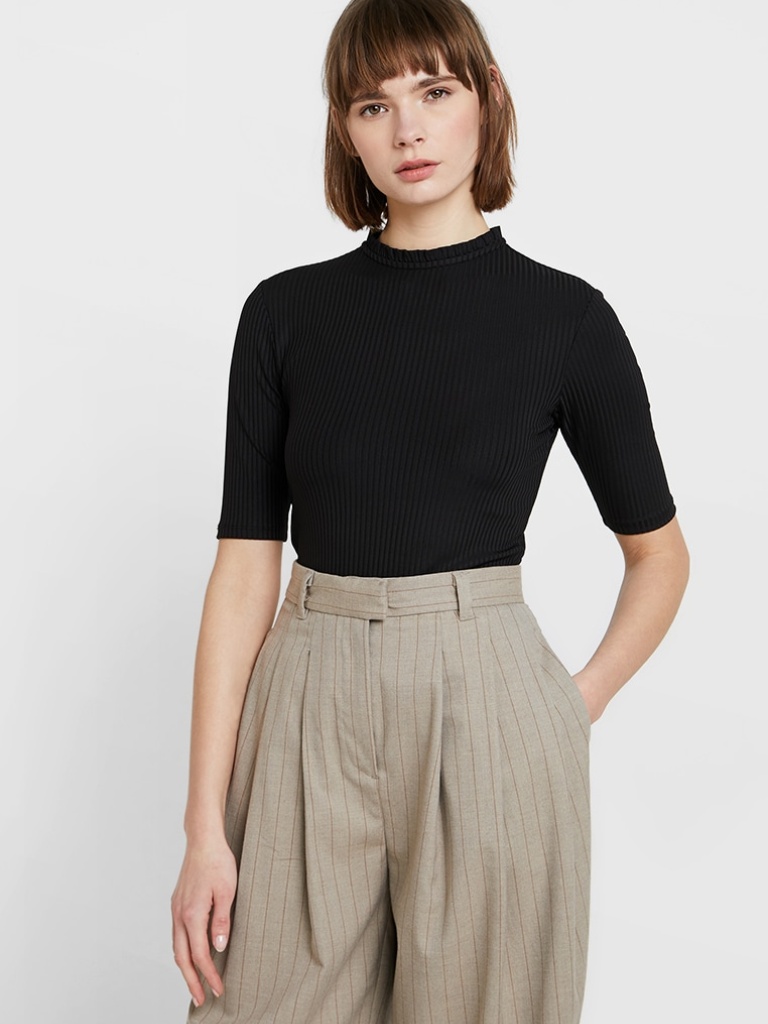
knit tight short sleeve hip length Fully Tucked in high sweater